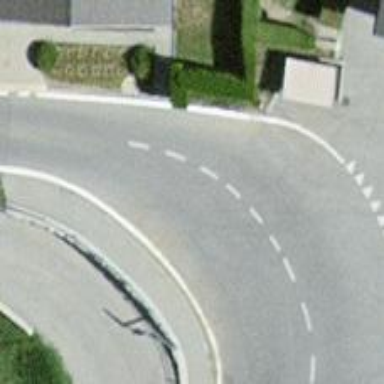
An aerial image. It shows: Marked crossing on the road.